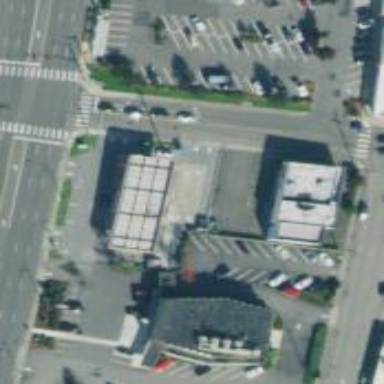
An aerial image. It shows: Convenience shop.